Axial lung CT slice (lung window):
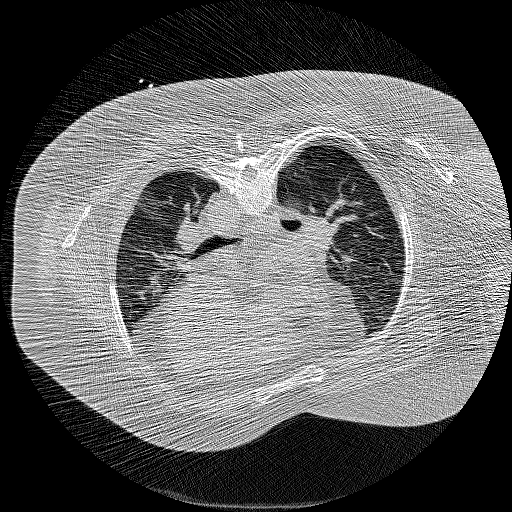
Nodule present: no